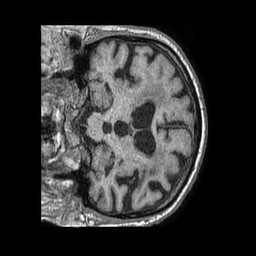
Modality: T1w
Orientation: coronal
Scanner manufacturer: philips
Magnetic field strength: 1.5 T
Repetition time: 0.007739 s
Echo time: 0.003571 s